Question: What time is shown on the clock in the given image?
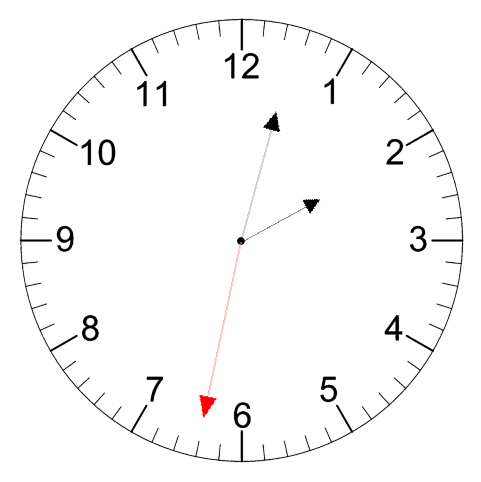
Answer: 02:02:32